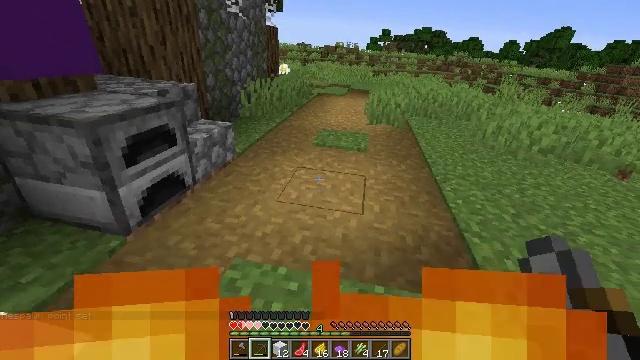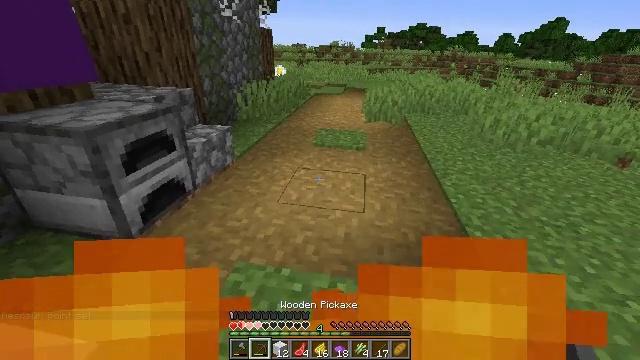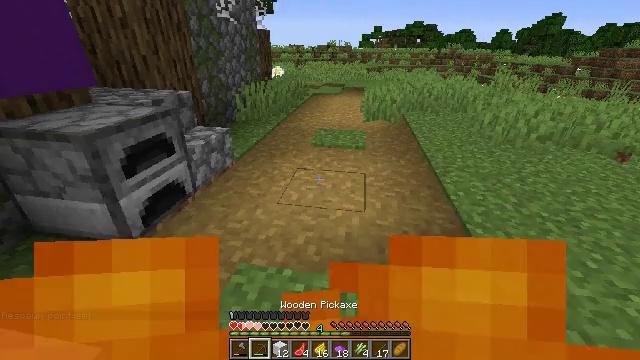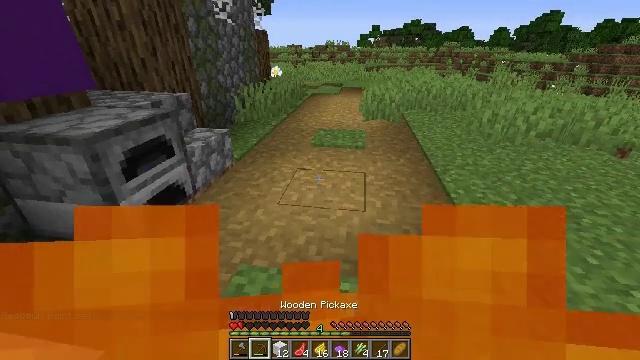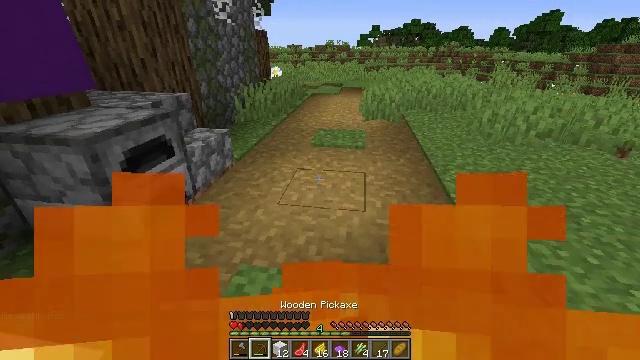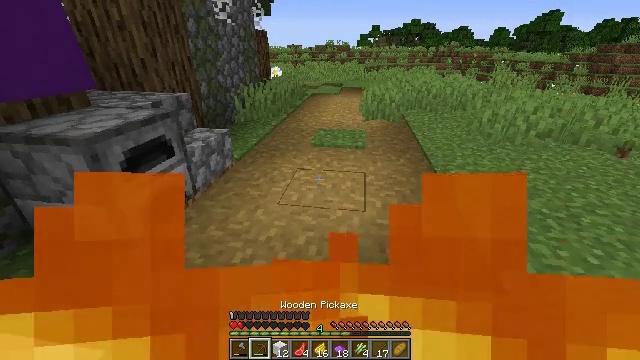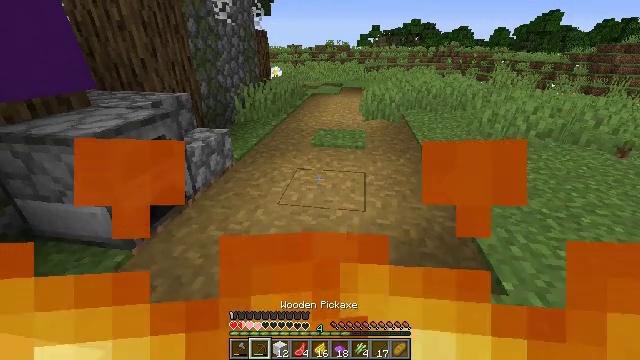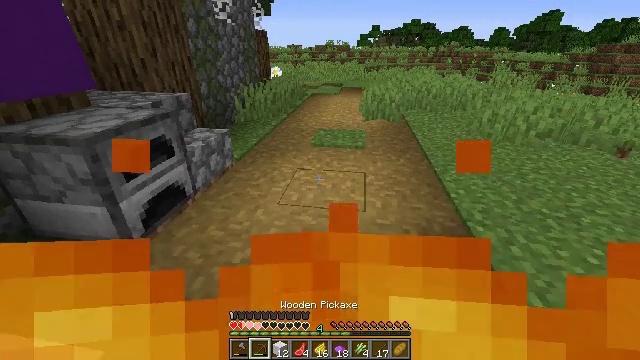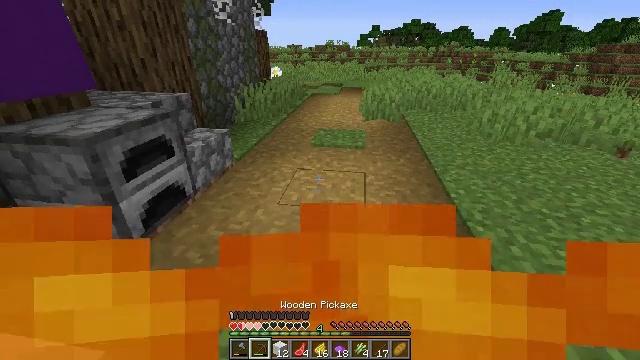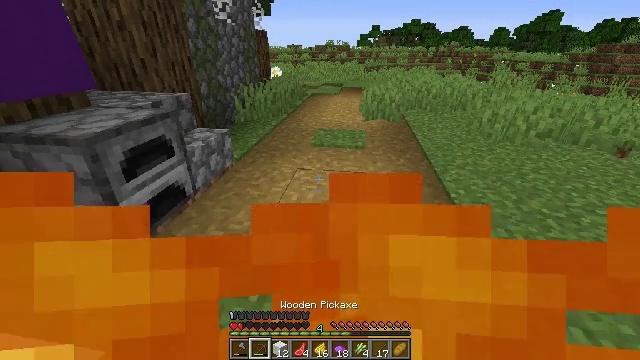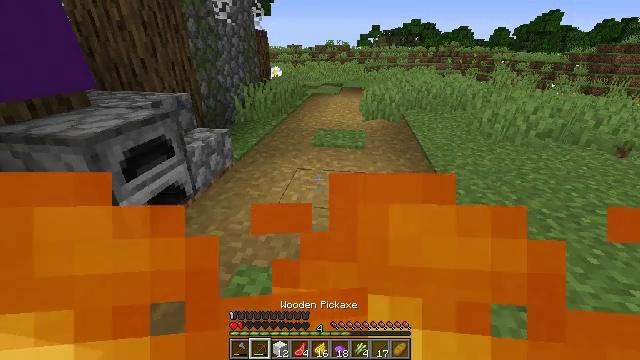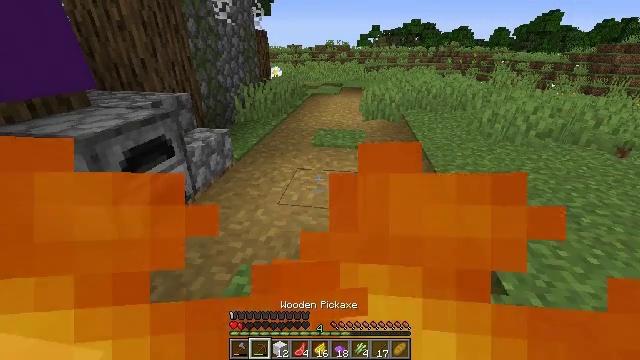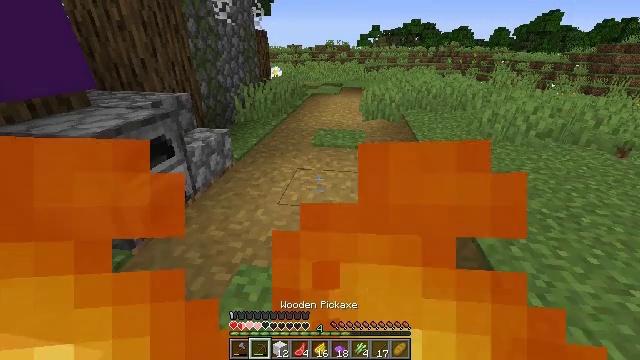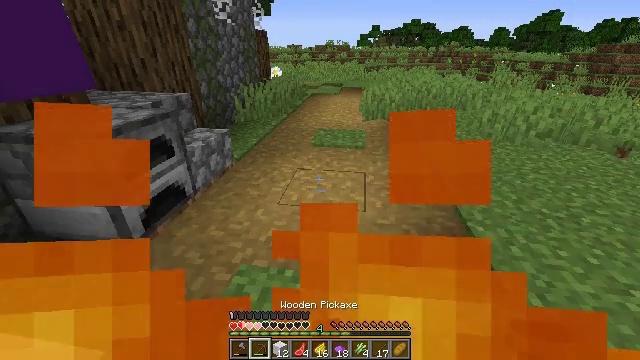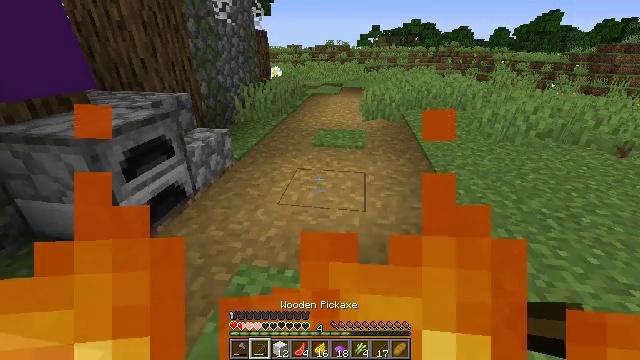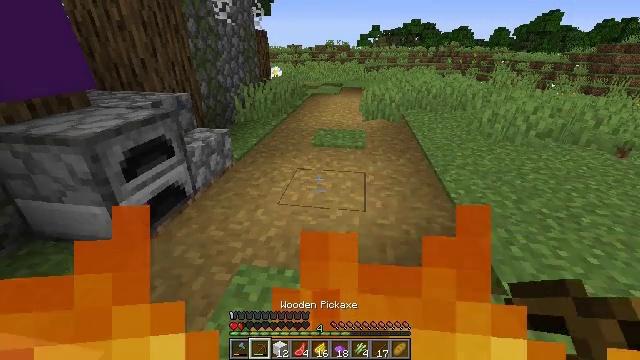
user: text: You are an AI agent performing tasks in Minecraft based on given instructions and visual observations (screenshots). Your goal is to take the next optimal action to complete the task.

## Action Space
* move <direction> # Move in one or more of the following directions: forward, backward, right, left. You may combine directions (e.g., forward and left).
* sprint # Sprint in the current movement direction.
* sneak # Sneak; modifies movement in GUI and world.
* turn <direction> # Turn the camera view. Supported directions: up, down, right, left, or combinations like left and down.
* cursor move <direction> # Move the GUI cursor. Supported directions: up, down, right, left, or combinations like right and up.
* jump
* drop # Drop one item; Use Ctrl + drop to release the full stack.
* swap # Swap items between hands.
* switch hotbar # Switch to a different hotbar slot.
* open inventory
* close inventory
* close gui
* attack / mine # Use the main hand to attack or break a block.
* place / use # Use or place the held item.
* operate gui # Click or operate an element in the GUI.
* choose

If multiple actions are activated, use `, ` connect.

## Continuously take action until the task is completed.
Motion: motion action
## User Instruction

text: Use the crafting table to craft purple wool with wool and dye.
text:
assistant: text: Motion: switch to hotbar 2
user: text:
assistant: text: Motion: switch to hotbar 2
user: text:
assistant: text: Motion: no_op
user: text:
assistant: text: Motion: no_op
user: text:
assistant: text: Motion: switch to hotbar 2
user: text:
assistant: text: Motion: switch to hotbar 2
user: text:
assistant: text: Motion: switch to hotbar 2
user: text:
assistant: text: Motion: switch to hotbar 2
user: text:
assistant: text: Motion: no_op
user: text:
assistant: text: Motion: no_op
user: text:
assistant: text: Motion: no_op
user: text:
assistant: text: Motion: no_op
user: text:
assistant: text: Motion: no_op
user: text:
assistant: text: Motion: no_op
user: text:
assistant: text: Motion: no_op
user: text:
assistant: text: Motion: no_op
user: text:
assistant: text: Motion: move forward
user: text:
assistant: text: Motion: move forward
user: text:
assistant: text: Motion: move forward
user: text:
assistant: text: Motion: move forward
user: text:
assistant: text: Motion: move forward
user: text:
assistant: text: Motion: move forward, turn right
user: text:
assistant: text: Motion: move forward, turn right
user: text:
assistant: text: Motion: move forward, turn right
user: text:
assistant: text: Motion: move forward, turn right
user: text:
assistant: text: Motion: move forward, turn right
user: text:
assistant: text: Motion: move forward, turn right
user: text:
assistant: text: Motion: move forward
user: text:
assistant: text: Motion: move forward, switch to hotbar 1
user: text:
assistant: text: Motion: move forward, switch to hotbar 1